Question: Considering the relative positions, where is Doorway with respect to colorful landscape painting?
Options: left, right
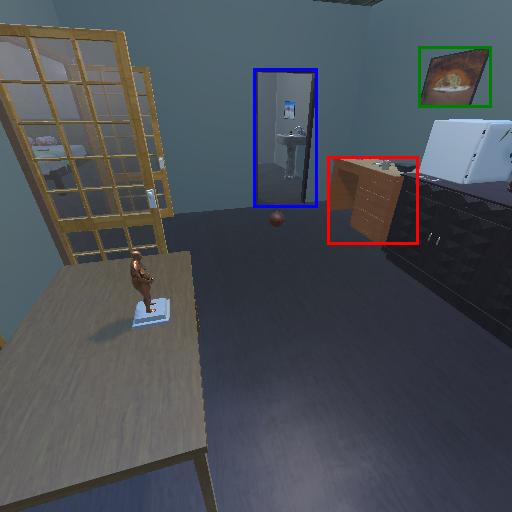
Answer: left